Field crop: maize
Growth stage: 1
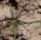
Species: salsola